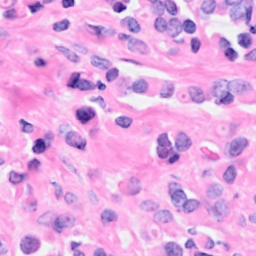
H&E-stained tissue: Breast